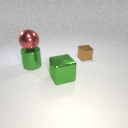
large green metal cylinder below large red metal sphere